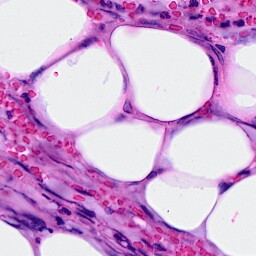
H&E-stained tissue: Breast